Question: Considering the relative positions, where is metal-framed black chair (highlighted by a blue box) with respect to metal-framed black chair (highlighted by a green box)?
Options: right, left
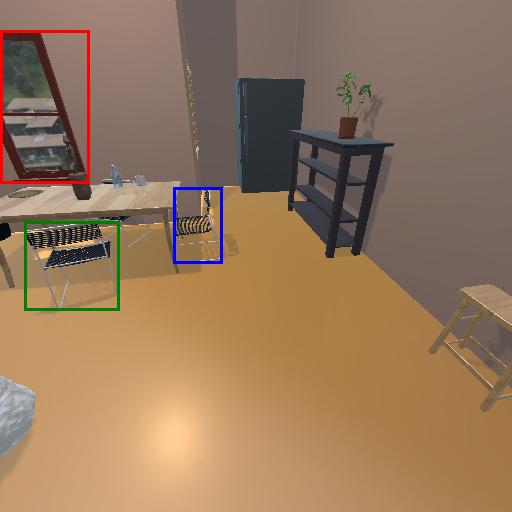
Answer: right